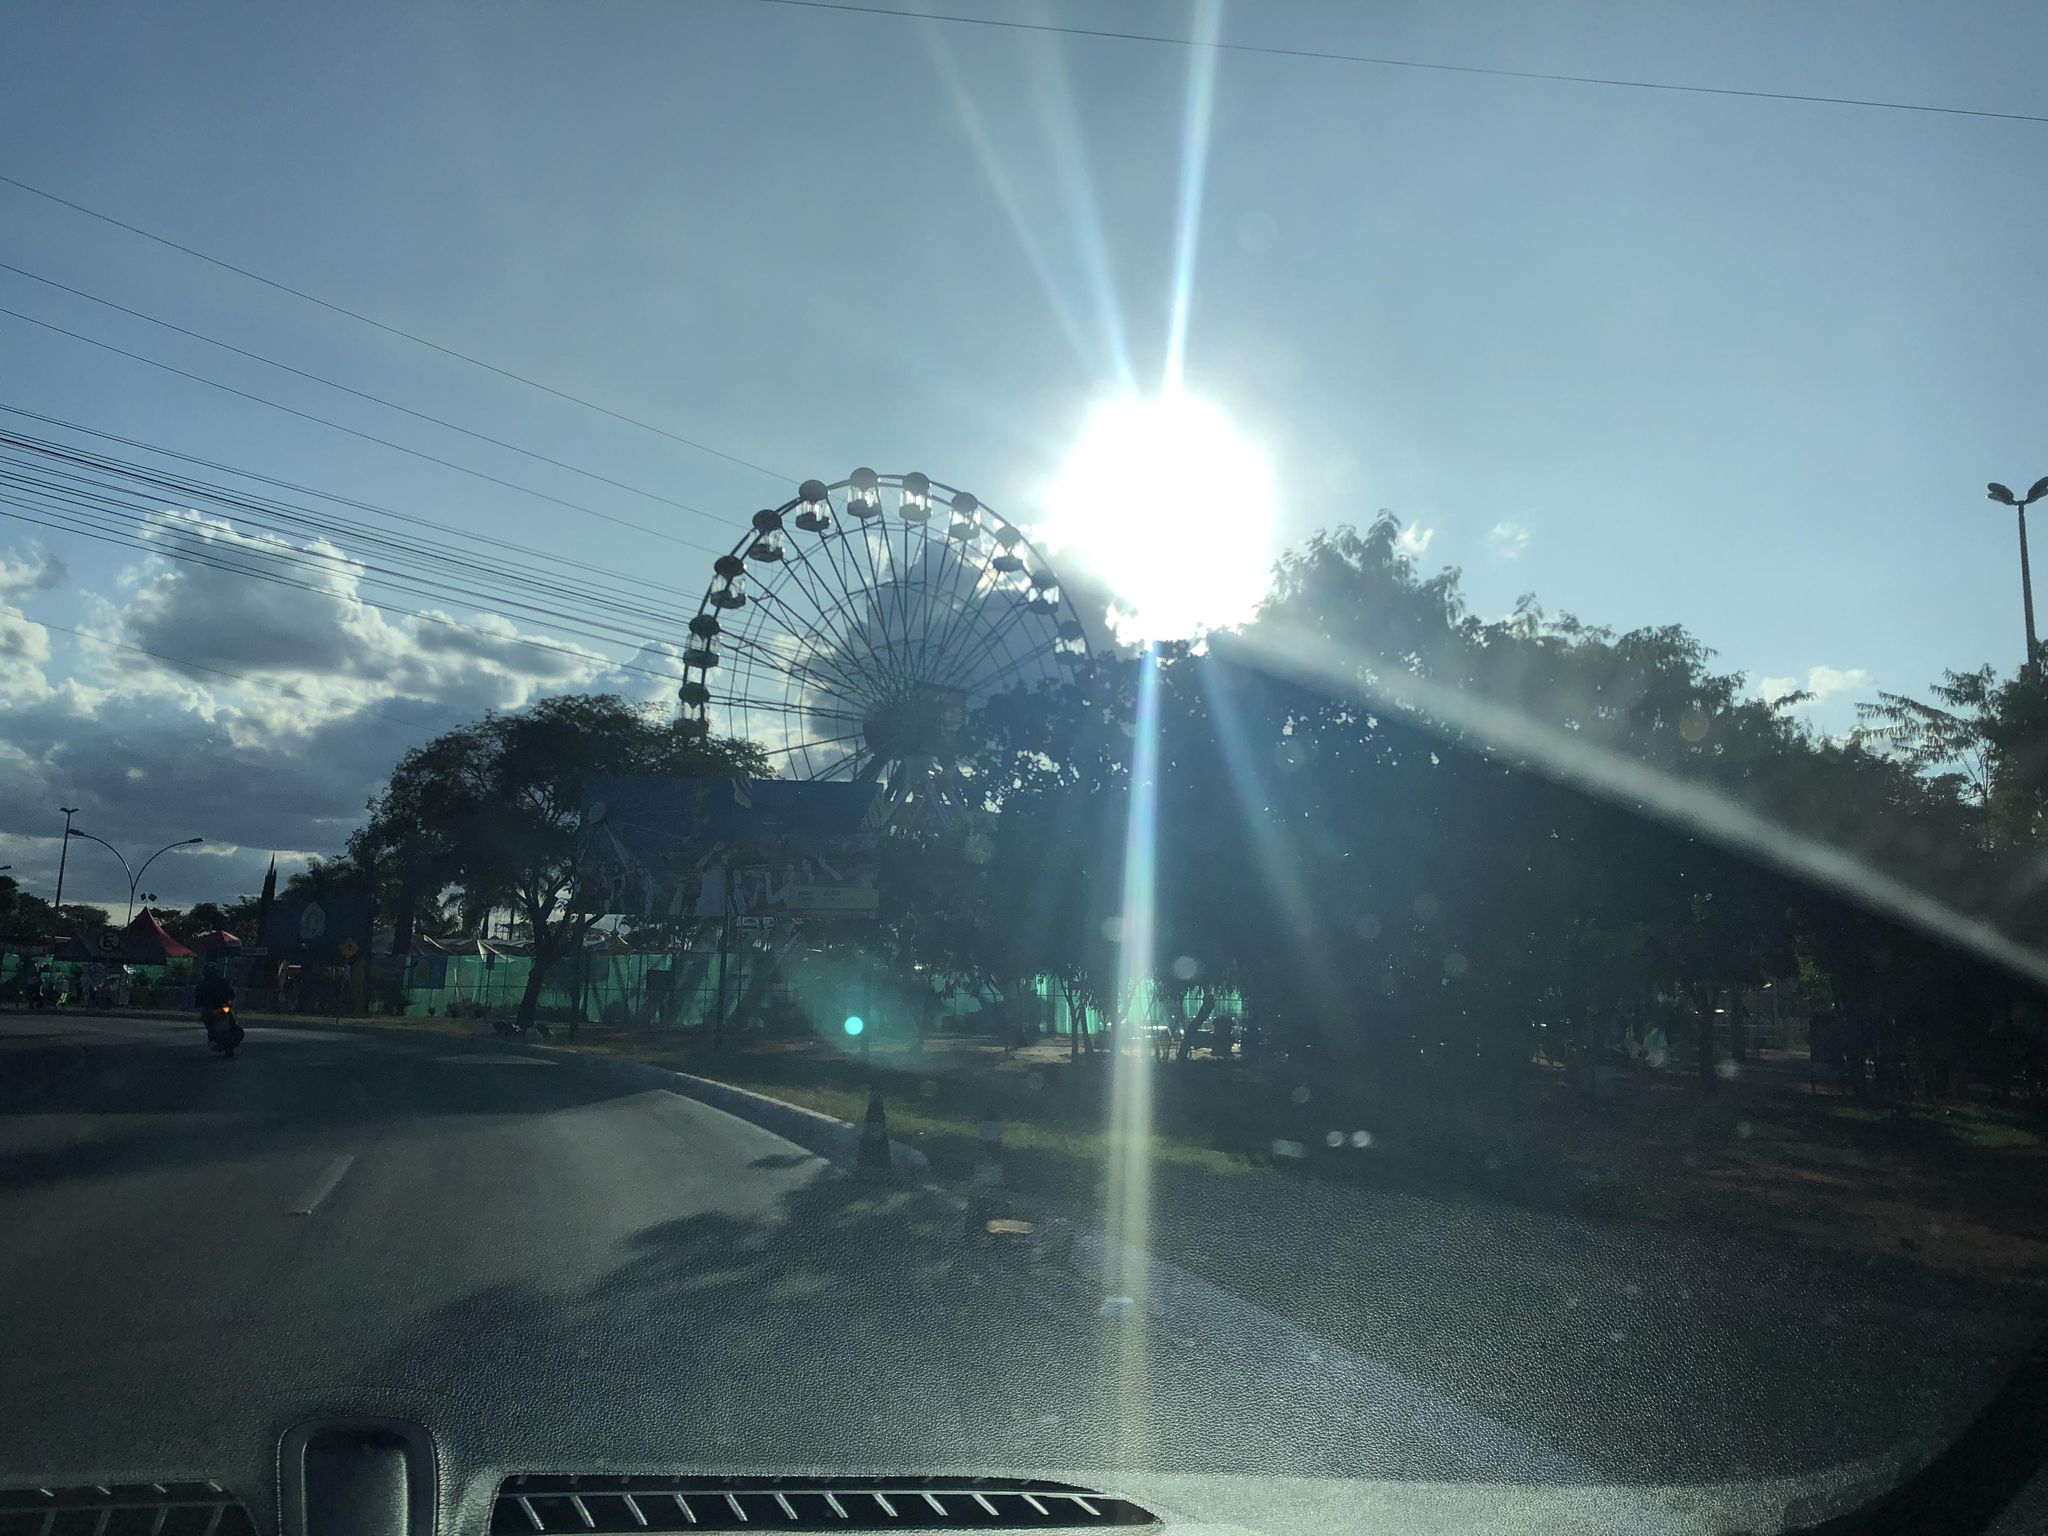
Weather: clear
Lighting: day
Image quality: slightly poor
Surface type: driving surface
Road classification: secondary
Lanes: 4
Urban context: low density rural
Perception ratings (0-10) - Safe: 2.9, Lively: 7.35, Beautiful: 1.4, Boring: 2.38, Depressing: 8.17, Wealthy: 2.97